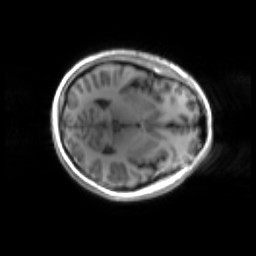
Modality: inplaneT1
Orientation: axial
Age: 24
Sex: male
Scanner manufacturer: siemens
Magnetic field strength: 3 T
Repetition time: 1.2 s
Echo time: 0.00251 s